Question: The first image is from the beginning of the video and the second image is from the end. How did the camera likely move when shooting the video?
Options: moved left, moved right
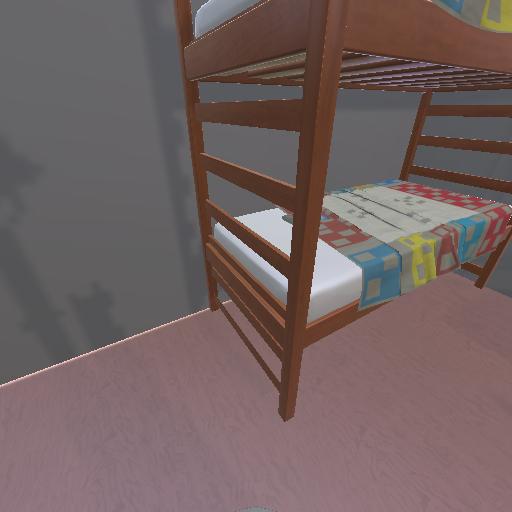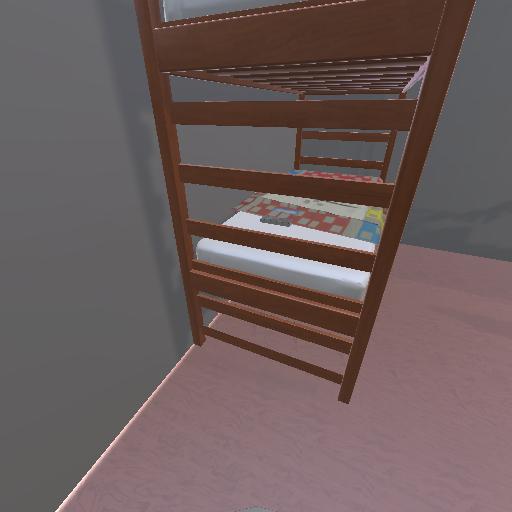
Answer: moved left